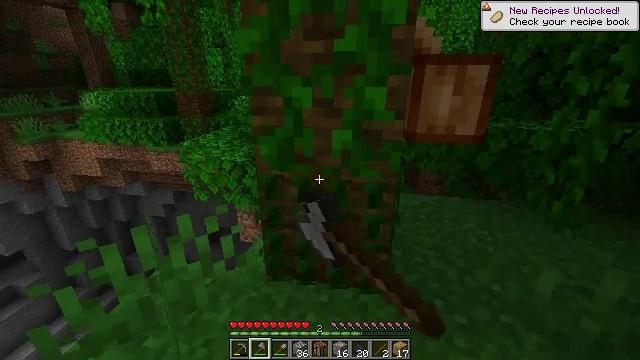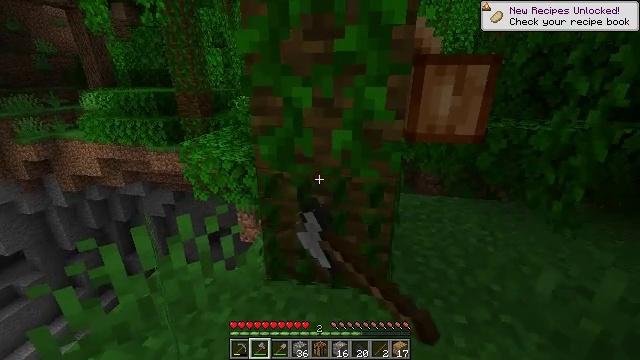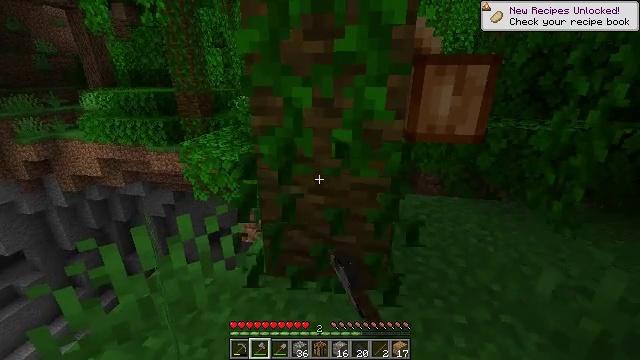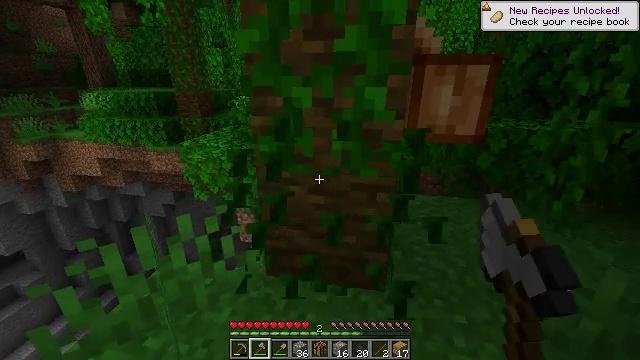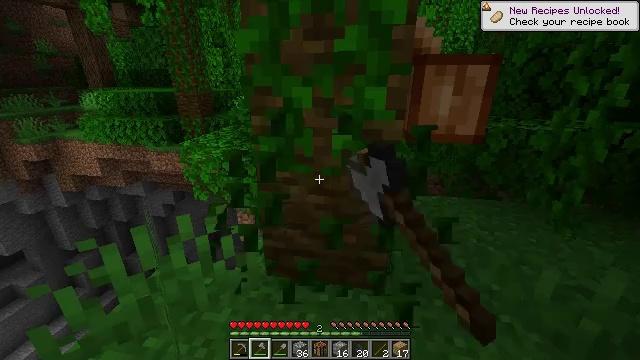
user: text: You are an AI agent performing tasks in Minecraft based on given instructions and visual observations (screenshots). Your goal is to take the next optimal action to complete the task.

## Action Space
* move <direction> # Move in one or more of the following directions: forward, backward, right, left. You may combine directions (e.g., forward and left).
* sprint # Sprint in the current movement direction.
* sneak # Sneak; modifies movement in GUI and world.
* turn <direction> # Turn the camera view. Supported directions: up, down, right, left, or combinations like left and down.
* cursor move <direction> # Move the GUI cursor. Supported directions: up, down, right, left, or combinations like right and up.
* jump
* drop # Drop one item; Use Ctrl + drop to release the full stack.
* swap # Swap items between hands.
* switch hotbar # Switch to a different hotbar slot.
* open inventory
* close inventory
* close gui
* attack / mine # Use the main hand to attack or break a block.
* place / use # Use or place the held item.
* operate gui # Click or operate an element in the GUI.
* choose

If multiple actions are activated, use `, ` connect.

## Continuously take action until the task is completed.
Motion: motion action
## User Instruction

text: Remove and gather vines.
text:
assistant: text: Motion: attack / mine
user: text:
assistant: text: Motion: attack / mine
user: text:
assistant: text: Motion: attack / mine
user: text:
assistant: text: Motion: attack / mine
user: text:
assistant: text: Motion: attack / mine